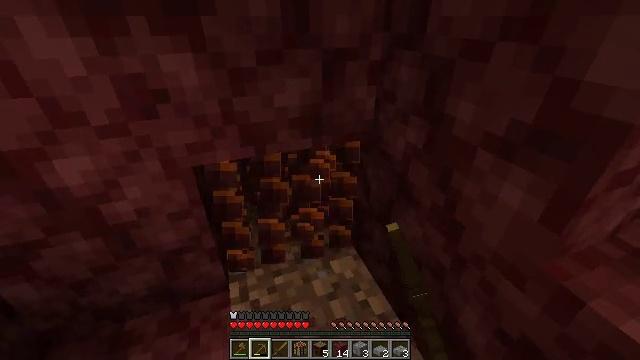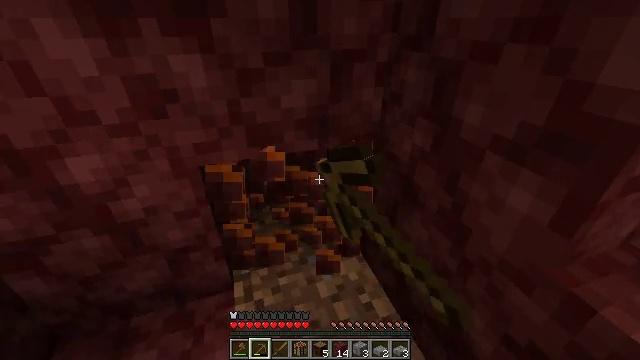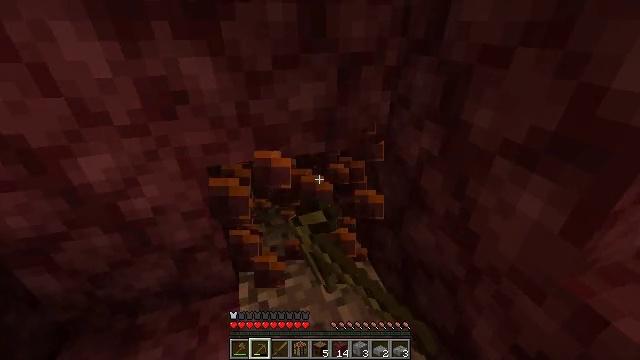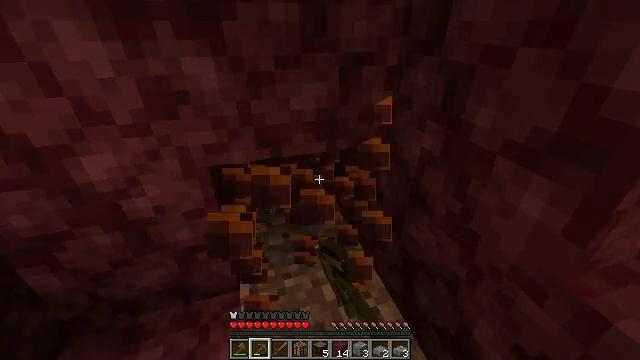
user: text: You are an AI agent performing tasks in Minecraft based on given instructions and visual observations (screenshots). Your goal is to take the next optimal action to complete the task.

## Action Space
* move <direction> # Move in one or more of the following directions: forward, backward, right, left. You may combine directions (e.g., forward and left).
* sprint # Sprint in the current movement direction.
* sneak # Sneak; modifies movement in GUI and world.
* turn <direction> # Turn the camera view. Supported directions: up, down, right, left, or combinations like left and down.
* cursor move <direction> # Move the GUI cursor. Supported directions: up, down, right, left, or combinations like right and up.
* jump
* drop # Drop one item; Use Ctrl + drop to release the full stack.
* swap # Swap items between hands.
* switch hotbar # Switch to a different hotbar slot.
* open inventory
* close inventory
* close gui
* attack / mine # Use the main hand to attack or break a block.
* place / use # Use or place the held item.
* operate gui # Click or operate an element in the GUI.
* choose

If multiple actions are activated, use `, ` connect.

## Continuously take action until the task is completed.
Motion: motion action
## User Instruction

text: Be careful while mining the magma block to avoid taking damage.
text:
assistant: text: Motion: turn left, attack / mine
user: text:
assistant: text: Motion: turn left, attack / mine
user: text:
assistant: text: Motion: attack / mine
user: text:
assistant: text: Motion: attack / mine